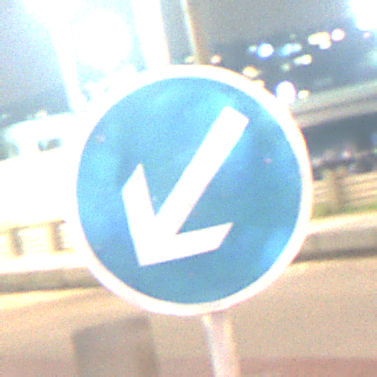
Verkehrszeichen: VorgeschriebeneVorbeifahrtLinks
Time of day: Night
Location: Outdoor (Urban)
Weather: PartlyCloudy
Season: NotSpecified
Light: Artificial